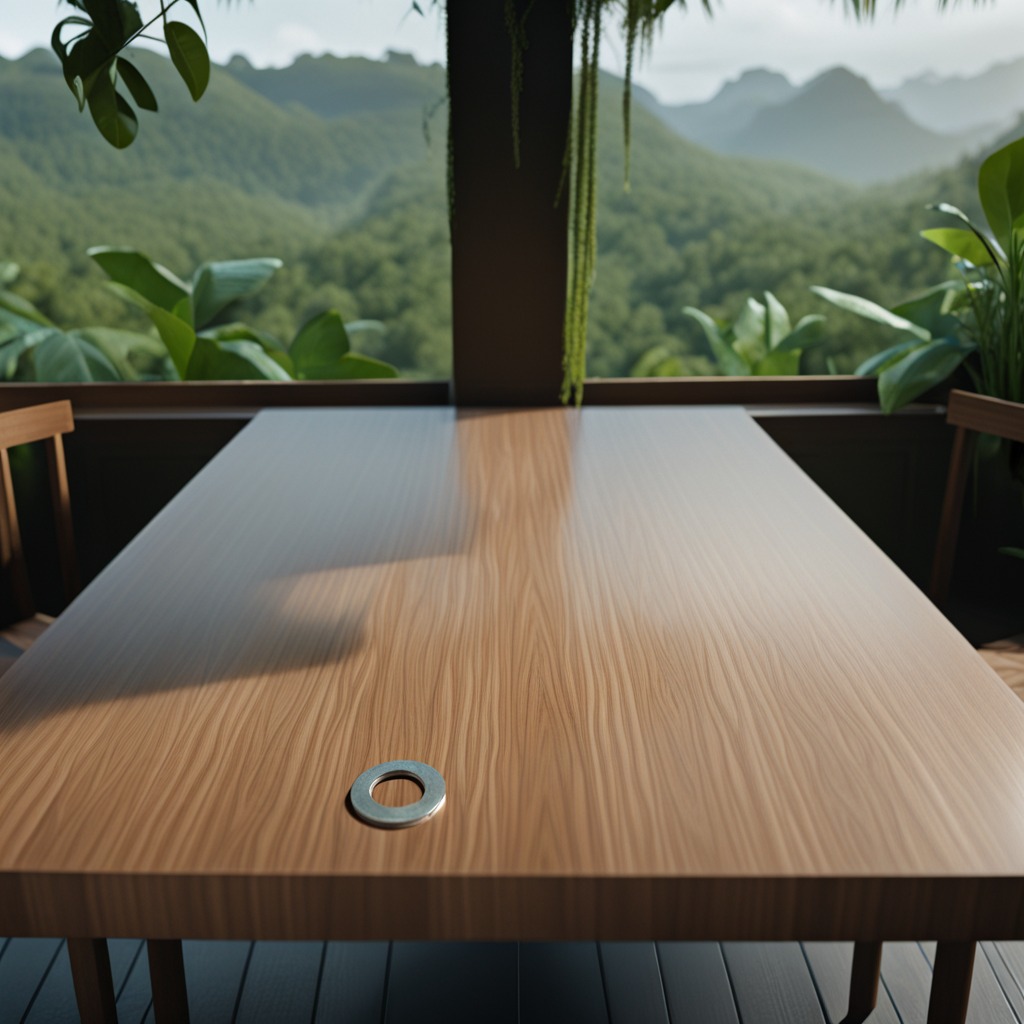
A flat metal washer lies on a wooden table inside a jungle field workshop tent.